Question: So I have some loops going on, but im trying to organize how the information is displayed.
Im using bootstrap for the stylesheets.
Here is the loop:
'''
<% @users.each do |i| %>
<h3><%= i.firstname %><%= i.lastname %></h3>
Birthday: <%= i.dateofbirth %><br />
Address: <%= i.address %><br />
City: <%= i.city %><br />
Province: <%= i.province %><br />
Phone Number: <%= i.phonenumber %><br />
Service Provider: <%= i.serviceprovider %><br />
Gender: <%= i.gender %><br />
Languages: <%= i.languages %><br />
<% end %>
<% @apps.each do |f| %>
<h3>School Information</h3>
Highschool: <%= f.highschool %><br />
Address: <%= f.highschool_address %><br />
City: <%= f.highschool_city %><br />
Province: <%= f.highschool_province %><br />
Postal Code: <%= f.highschool_postalcode %><br />
<h4>Post Secondary Schools of Interest</h4>
<% f.postsecondaries.each do |ps| %>
Post Secondary Name: <%= ps.postsecondary %><br />
Address: <%= ps.postsecondary_address %><br />
City: <%= ps.postsecondary_city %><br />
Province: <%= ps.postsecondary_province %><br />
Postal Code: <%= ps.postsecondary_postalcode %><br />
Country: <%= ps.postsecondary_country %><br />
Program: <%= ps.postsecondary_program %><br />
Faculty: <%= ps.postsecondary_faculty %><br />
Status: <%= ps.postsecondary_status %><br />
<% end %>
<h3>Grades</h3>
<% f.grades.each do |grade| %>
<br />Course: <%= grade.course %><br />
Grade: <%= grade.course_grade %>
<% end %>
<h3>Extracurricular Activities</h3>
<% f.extra_activities.each do |e| %>
Activity: <%= e.activity %><br />
Position: <%= e.activity_position %><br />
Dates: <%= e.activity_dates %><br />
Times Per Week: <%= e.activity_timeperweek %><br />
Contact Name: <%= e.activity_contact %><br />
Contact Position: <%= e.activity_contact_position %><br />
Contact Phone Number: <%= e.activity_contact_phonenumber %><br />
Contact Email: <%= e.activity_contact_email %><br />
Description: <%= e.activity_description %>
<% end %>
<h3>Paragraph</h3>
Recall a time... <%= f.recall_a_time %><br />
Description: <%= f.paragraph_description %>
<br />Recall a time... <%= f.recall_a_time_two %><br />
Description: <%= f.paragraph_description_two %>
<br />Recall a time... <%= f.recall_a_time_three %><br />
Description: <%= f.paragraph_description_three %>
<% end %>
'''
I cant get the school information to be posted in the same bootstrap well that users information is stored.

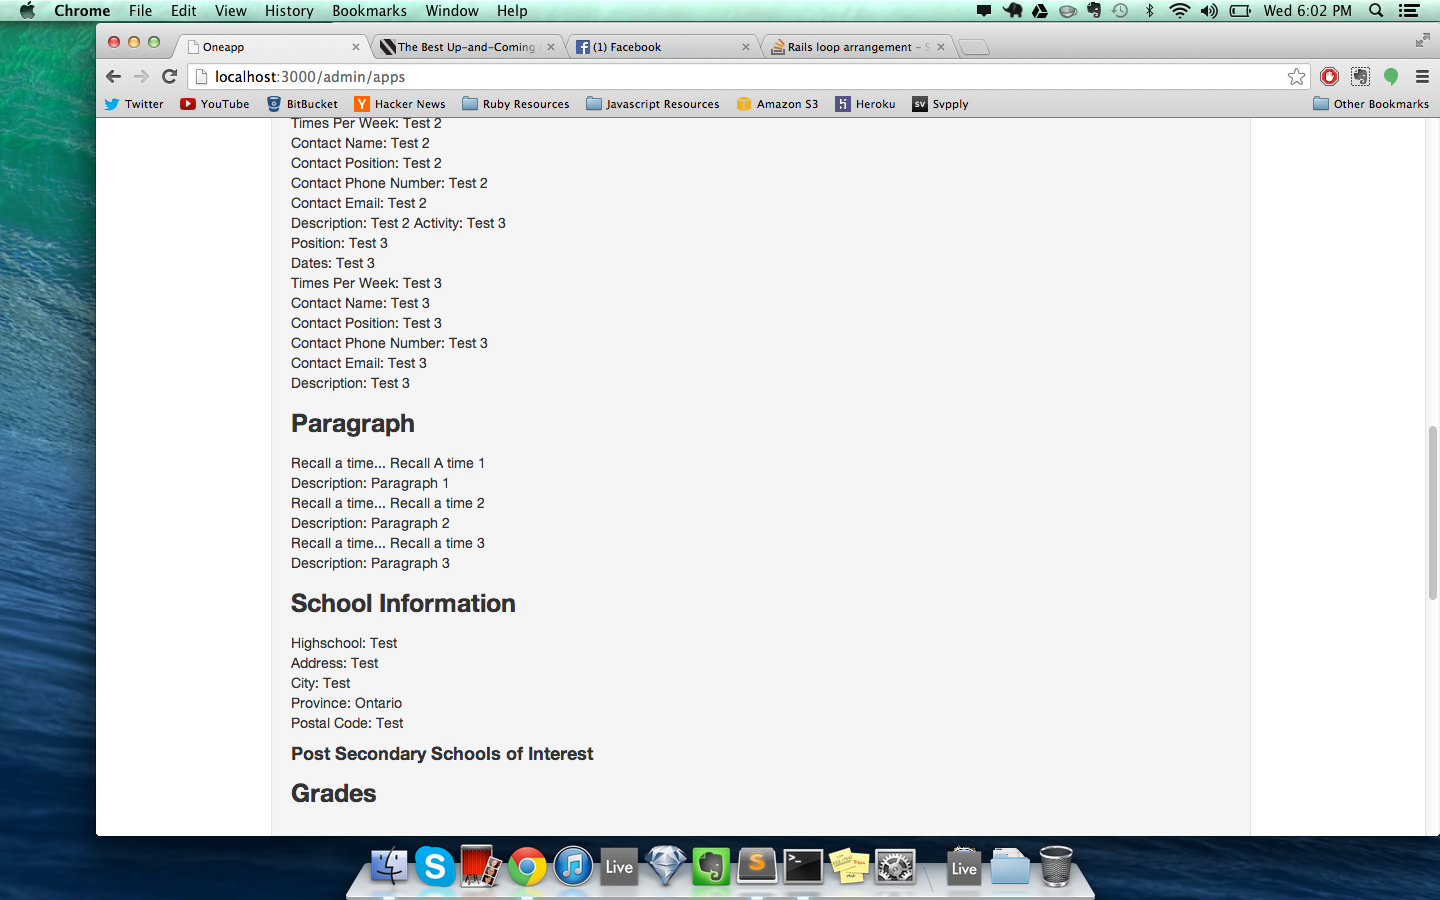
Answer: Since a 'User' presumably has many apps, you'll want to iterate through each user's as you iterate through each user. Something like this may work:
'''
<% @users.each do |user| %>
<!-- iterate through user attributes -->
<% user.apps.each do |app| %>
<!-- iterate through app attributes -->
<% end
<% end %>
'''
:
If a 'User' only has one 'App', then there's no need to iterate through each user's apps, since there will only be one:
'''
<% @users.each do |user| %>
<!-- iterate through user attributes -->
<h3>School Information</h3>
Highschool: <%= user.app.highschool %><br />
Address: <%= user.app.highschool_address %><br />
City: <%= user.app.highschool_city %><br />
Province: <%= user.app.highschool_province %><br />
Postal Code: <%= user.app.highschool_postalcode %><br />
<% end %>
'''